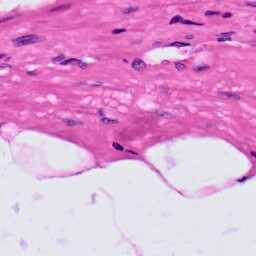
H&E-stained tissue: Prostate